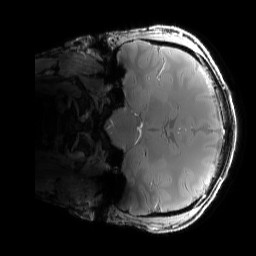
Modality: PDw
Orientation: coronal
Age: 23
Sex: male
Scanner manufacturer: siemens
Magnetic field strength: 6.98 T
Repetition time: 1.78 s
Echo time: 0.00386 s